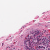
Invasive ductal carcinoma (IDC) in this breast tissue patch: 0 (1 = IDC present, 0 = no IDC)